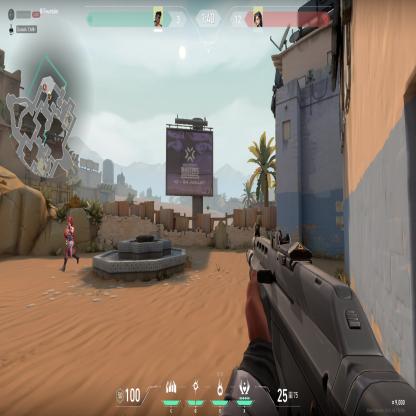
Label: enemy